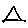
Label: triangle